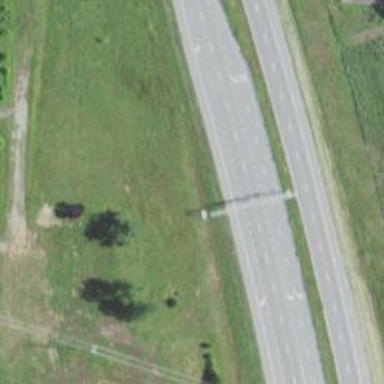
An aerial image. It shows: Expressway with asphalt surface classified as trunk highway.